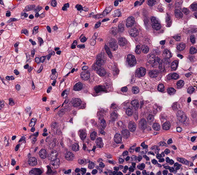
Tumor epithelial tissue: yes
Tumor-associated stroma tissue: yes
Normal tissue: no